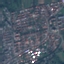
Land use / land cover class: Residential